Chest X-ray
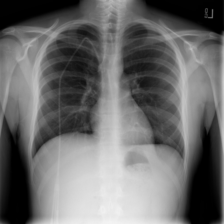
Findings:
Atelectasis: negative
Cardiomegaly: negative
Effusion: negative
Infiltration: negative
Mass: negative
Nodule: negative
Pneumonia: negative
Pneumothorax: negative
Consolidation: negative
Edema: negative
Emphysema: negative
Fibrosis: negative
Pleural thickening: negative
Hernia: negative